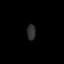
Tissue: lung
Cell type: Epithelial cells
Senescence score: 0.1886
Nuclear area (px): 133
Mean DAPI intensity: 46.94